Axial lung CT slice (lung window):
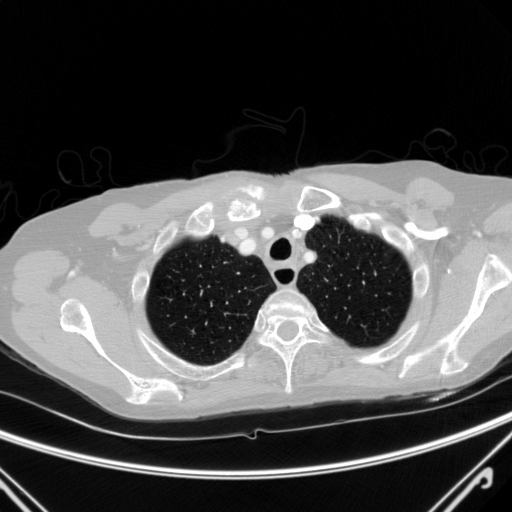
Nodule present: no